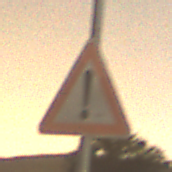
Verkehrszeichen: Gefahrenstelle
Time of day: Night
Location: Outdoor (Suburban)
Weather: Clear
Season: NotSpecified
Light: Artificial